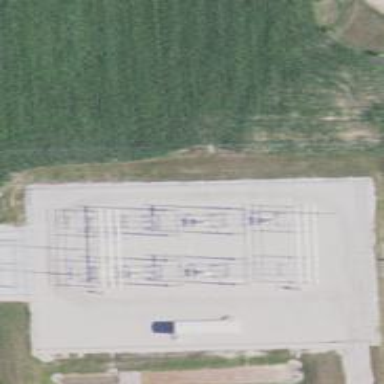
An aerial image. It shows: Switch used for power control.